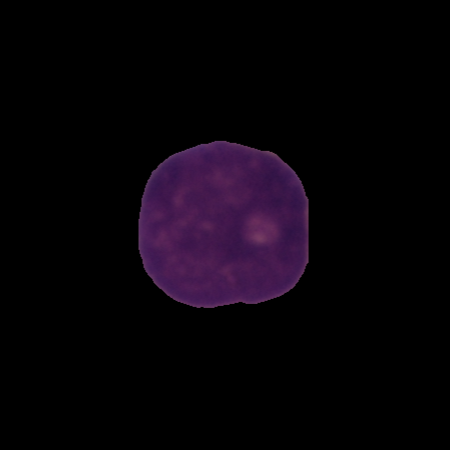
Label: cancer